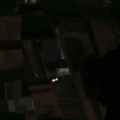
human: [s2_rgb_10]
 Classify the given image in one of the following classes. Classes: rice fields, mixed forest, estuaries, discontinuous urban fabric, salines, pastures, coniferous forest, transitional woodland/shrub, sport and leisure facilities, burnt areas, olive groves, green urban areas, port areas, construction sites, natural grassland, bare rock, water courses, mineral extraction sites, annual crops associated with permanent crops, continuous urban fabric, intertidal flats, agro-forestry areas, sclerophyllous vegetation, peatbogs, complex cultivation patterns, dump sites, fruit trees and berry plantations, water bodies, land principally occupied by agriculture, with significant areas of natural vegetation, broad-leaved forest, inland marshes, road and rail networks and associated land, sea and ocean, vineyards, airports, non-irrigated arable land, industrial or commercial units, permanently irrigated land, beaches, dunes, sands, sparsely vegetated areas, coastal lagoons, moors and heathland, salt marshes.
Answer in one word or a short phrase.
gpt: discontinuous urban fabric, non-irrigated arable land, mixed forest